Field crop: maize
Growth stage: 1
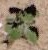
Species: chenopodium